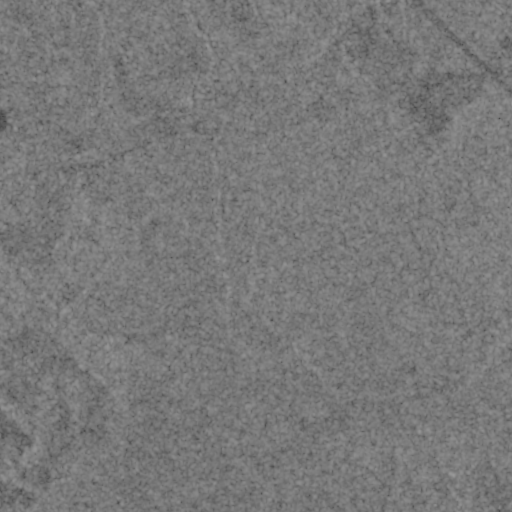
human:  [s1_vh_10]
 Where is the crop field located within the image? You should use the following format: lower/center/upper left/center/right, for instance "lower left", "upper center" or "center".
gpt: The crop field is located in the upper right of the image.
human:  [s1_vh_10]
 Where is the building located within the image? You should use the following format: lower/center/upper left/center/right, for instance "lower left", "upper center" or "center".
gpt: The building is located in the upper right of the image.
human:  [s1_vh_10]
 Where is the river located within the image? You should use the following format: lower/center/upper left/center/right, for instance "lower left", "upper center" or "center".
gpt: The river is located in the lower of the image.
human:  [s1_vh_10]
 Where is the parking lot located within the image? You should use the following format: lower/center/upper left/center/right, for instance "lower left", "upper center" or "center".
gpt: There is no parking lot in the image.

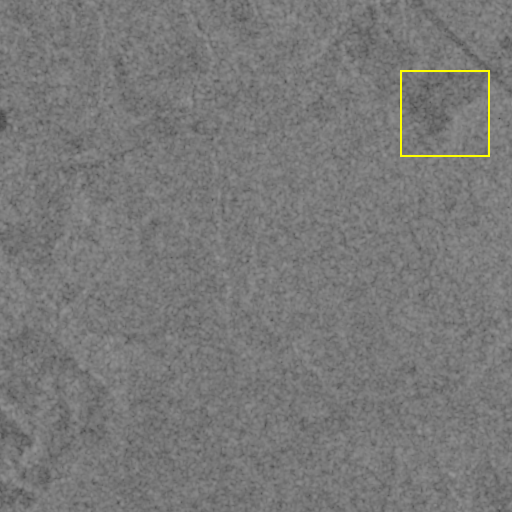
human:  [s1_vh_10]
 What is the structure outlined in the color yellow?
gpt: The structure outlined in yellow is a crop field.
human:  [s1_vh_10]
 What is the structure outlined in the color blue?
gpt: There is no blue outline.